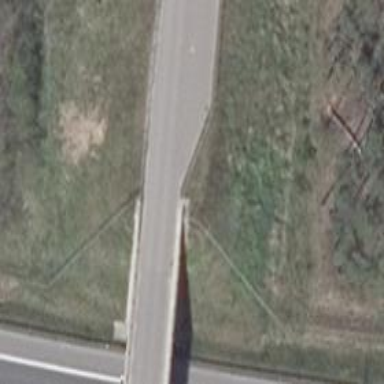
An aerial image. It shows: Unclassified road with asphalt surface crossing bridge.